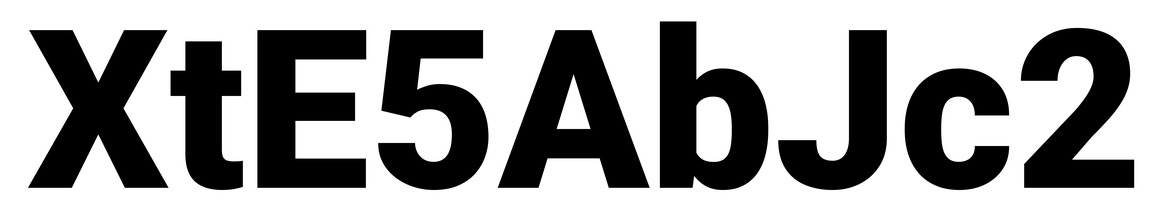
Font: Roboto_Black